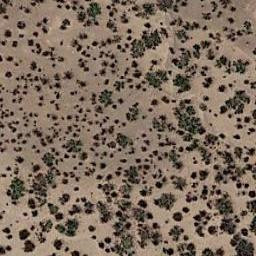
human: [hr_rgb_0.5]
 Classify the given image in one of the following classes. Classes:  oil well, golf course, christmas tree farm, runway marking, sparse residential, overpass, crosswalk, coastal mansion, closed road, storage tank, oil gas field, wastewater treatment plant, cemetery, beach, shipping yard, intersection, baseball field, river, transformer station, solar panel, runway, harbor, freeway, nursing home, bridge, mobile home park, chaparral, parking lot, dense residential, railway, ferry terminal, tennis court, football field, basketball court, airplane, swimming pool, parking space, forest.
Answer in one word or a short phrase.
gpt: chaparral